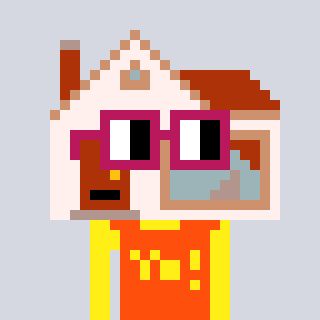
a pixel art character with square dark red glasses, a house-shaped head and a orange-colored body on a cool background